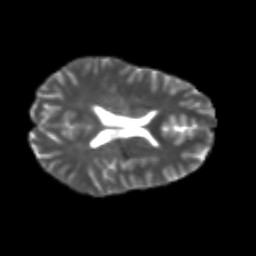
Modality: T2w
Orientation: axial
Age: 26
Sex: female
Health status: healthy
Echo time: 0.074 s